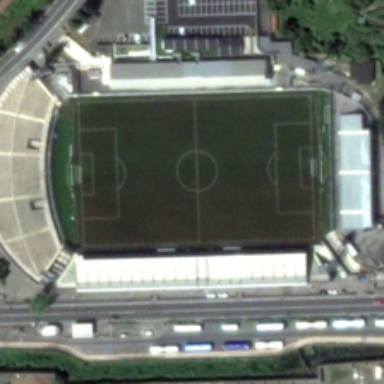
Some green trees are near a stadium with a football field in it .